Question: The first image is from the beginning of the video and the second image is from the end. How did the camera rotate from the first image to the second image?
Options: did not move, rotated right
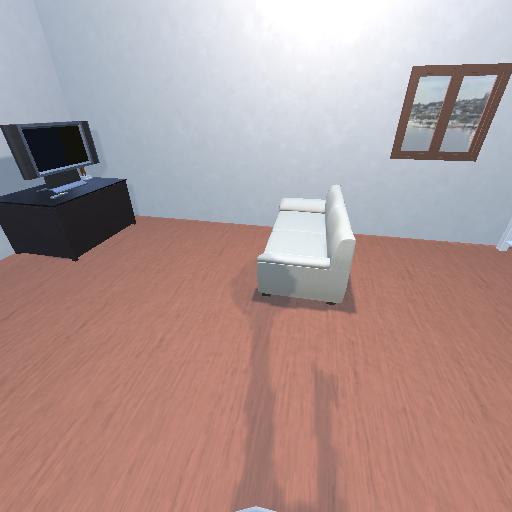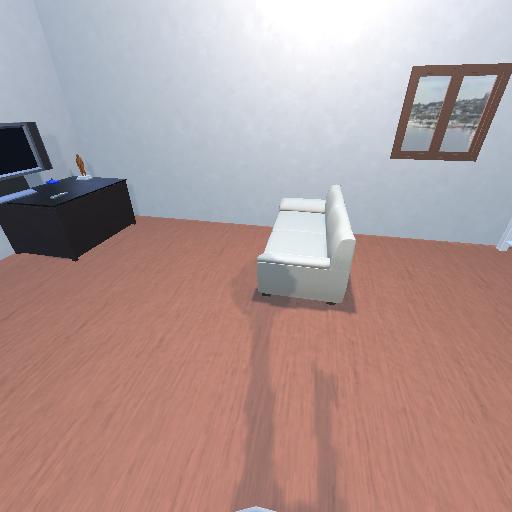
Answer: did not move